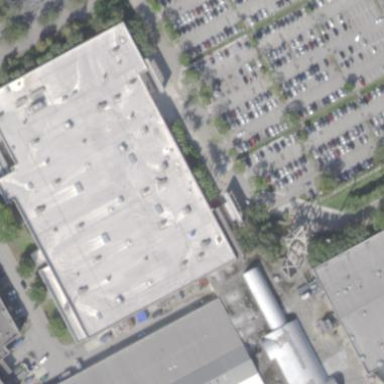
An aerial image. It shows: Flat-roofed supermarket building with retail section.